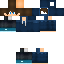
A male human skin with medium skin, wearing brown long hair dressed in a blue hoodie and black pants, featuring a closed mouth.